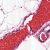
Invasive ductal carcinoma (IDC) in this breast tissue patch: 0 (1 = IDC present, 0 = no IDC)